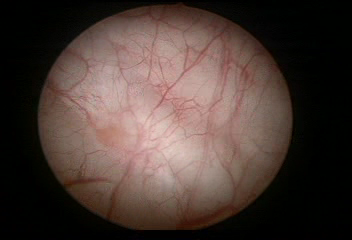
Modality: WLC
Class: Normal mucosa
Bladder cancer association: No